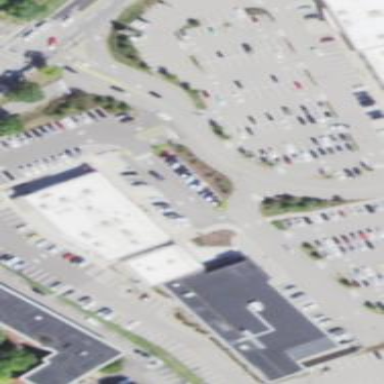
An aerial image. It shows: Retail building.